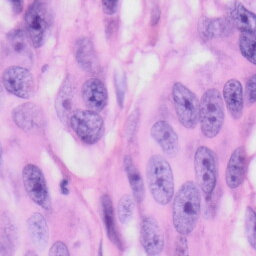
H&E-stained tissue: Skin